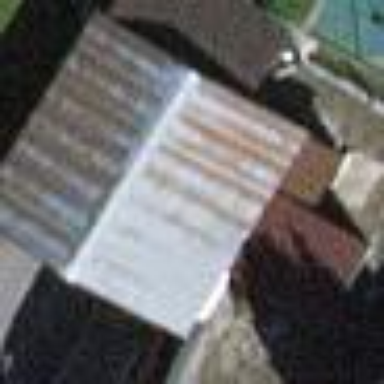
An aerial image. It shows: Garage building.